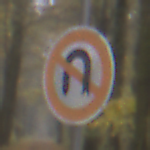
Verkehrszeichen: VerbotWenden
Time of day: MorningAfternoon
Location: Outdoor (Nature)
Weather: Overcast
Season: Autumn
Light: Natural